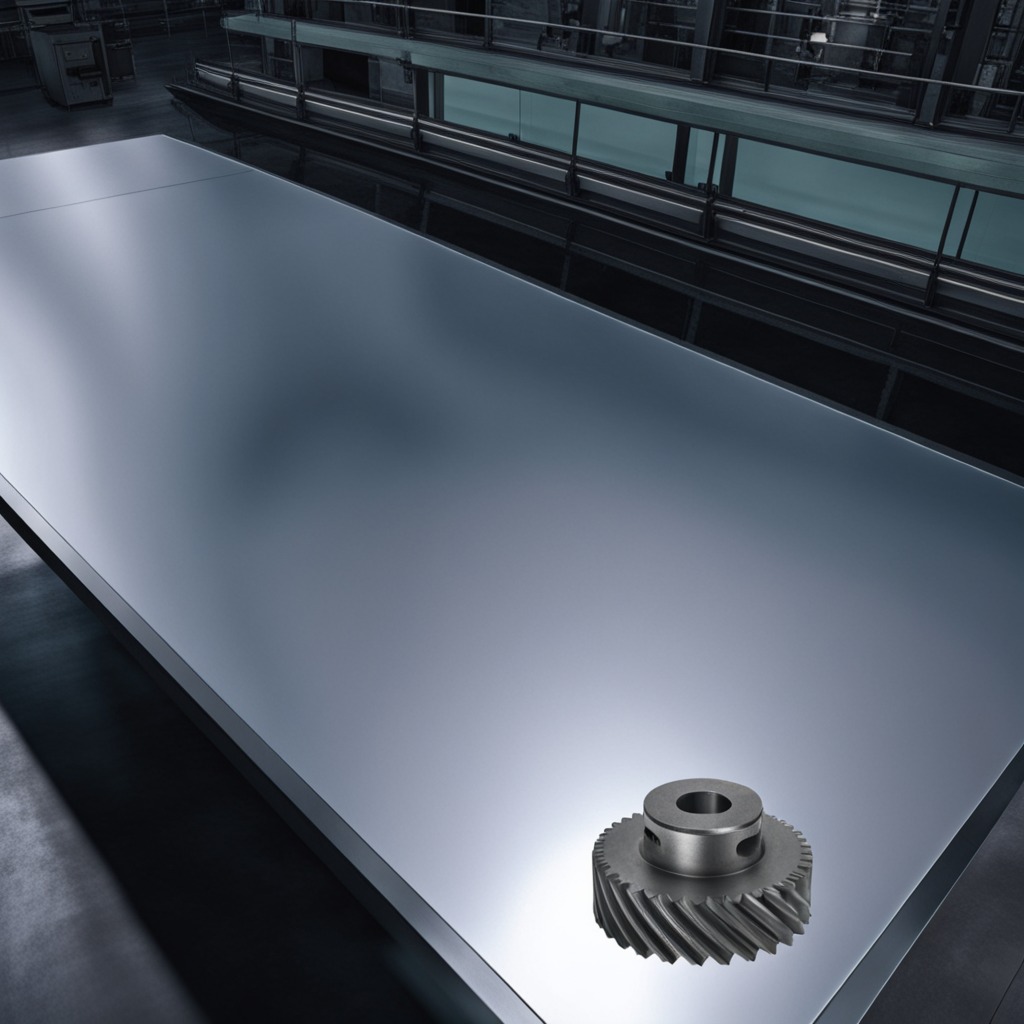
A steel gear with teeth is lying on the tabletop.